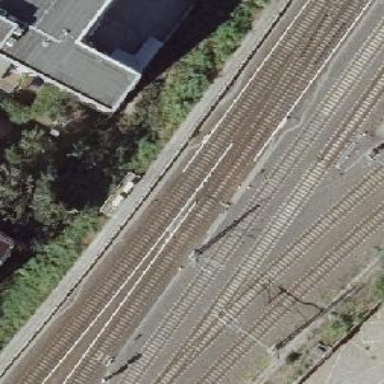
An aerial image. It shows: Railway switch with the turnout on the left side.